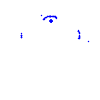
Particle: kaon